Question: I have the following code:
'''
<td class="dataTableContent">
<?php
$cuttinglist_weight_query = tep_db_query("select op.orders_id, p.products_id, SUM(p.products_weight) as total_products_weight from " . TABLE_ORDERS_PRODUCTS . " op left join " . TABLE_PRODUCTS . " p on (op.products_id = p.products_id) where orders_id = '" . (int)$cuttinglist['orders_id'] . "'");
$cuttinglist_weight = tep_db_fetch_array($cuttinglist_weight_query);
echo $cuttinglist_weight['total_products_weight'];
?>
</td>
'''
this prints the Total weight of Order column:

In the box below titled 'total weight to prepare', I need to show the total of the column, anyone have any ideas?
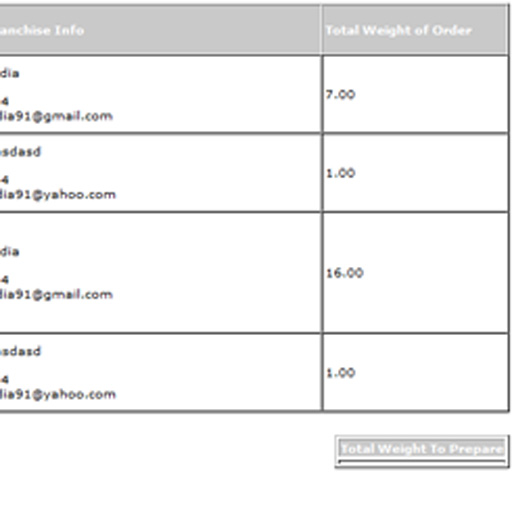
Answer: '''
<td class="dataTableContent">
<?php
$cuttinglist_weight_query = tep_db_query("select op.orders_id, p.products_id, SUM(p.products_weight) as total_products_weight from " . TABLE_ORDERS_PRODUCTS . " op left join " . TABLE_PRODUCTS . " p on (op.products_id = p.products_id) where orders_id = '" . (int)$cuttinglist['orders_id'] . "'");
$cuttinglist_weight = tep_db_fetch_array($cuttinglist_weight_query);
echo $cuttinglist_weight['total_products_weight'];
if(!$totalSum){ $totalSum = 0; }
$totalSum += $cuttinglist_weight['total_products_weight']
?>
</td>
'''
then at the end in your cell just echo it:
'''
<table>
<tr>
<td>Total Weight To Prepare</td>
</tr>
<tr>
<td><?php echo $totalSum; ?></td>
</tr>
</table>
'''